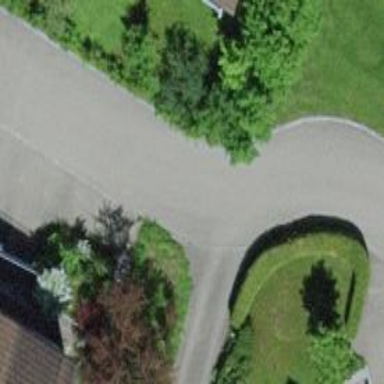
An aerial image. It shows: Residential road.